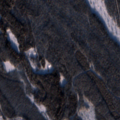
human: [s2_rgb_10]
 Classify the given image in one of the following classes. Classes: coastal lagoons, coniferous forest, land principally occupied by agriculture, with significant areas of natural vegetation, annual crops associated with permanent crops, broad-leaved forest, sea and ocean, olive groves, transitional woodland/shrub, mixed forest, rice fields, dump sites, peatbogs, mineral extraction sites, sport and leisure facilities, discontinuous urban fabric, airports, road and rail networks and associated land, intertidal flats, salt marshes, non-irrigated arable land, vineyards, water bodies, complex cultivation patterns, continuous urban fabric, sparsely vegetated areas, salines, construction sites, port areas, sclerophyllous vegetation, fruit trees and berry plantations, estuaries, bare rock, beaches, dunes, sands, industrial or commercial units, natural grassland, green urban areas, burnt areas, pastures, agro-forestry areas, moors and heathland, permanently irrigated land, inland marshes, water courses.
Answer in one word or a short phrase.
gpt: coniferous forest, transitional woodland/shrub